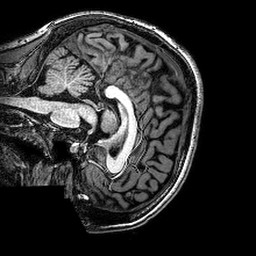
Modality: T1w
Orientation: sagittal
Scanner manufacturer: philips
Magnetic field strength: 3 T
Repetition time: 0.008193 s
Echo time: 0.00376 s